Question: I have an app with some Android 4.1/4.2 users reporting that a WebView isn't rendering its contents, but it is showing the source code instead.
The WebView display code is pretty standard, and it is working right for most users.
'''
webView.setVisibility(View.VISIBLE);
webView.setVerticalFadingEdgeEnabled(false);
webView.setFadingEdgeLength(0);
webView.setFocusable(true);
webView.setScrollBarStyle(WebView.SCROLLBARS_OUTSIDE_OVERLAY);
webView.setOnTouchListener(new View.OnTouchListener() {
@Override
public boolean onTouch(View view, MotionEvent motionEvent) {
switch (motionEvent.getAction()) {
case MotionEvent.ACTION_DOWN:
case MotionEvent.ACTION_UP:
if (!view.hasFocus()) {
view.requestFocus();
}
break;
}
return false;
}
});
WebSettings settings = webView.getSettings();
settings.setJavaScriptEnabled(true);
settings.setGeolocationEnabled(true);
settings.setLoadWithOverviewMode(true);
if (Build.VERSION.SDK_INT >= Build.VERSION_CODES.JELLY_BEAN) {
settings.setAllowUniversalAccessFromFileURLs(true);
}
settings.setSupportZoom(true);
webView.setWebViewClient(new WebViewClient() {
@Override
public boolean shouldOverrideUrlLoading(WebView view, String url) {
Log.w("TEST", url);
// The app does some other things here, but are unrelated to que question
return true;
}
});
webView.setWebChromeClient(new MyChromeClient());
webView.loadDataWithBaseURL(Const.WEB_VIEW_BASE_URL, injectHtmlAndCss(guide.getContent()), "text/html; charset=UTF-8", null, null);
}
'''
And here is an example of what is happening for others:

I am completely clueless about this.
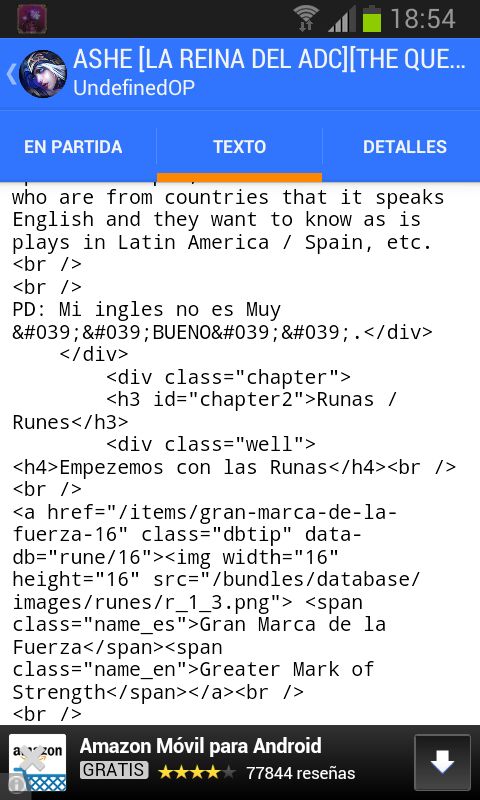
Answer: Turns out that the loadDataWithBaseURL method doesn't work well with Android 4.1/4.2.
I really needed the base url to be changed, because many assets were being referenced with relative routes in my HTML code, so I've injected in the HTML within the '<head>' tag a '<base>' tag. Example:
'''
<html>
<head>
<base href="http://www.example.com/">
</head>
<body>
<!-- YOUR BODY GOES HERE -->
</body>
</html>
'''
And I've loaded the html with loadData instead:
'''
webView.loadData(injectHtmlAndCss(guide.getContent()), "text/html; charset=UTF-8", "UTF-8");
'''
It worked like a charm. Phew.